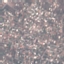
Label: Residential